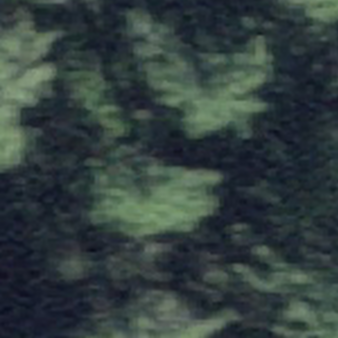
Label: other